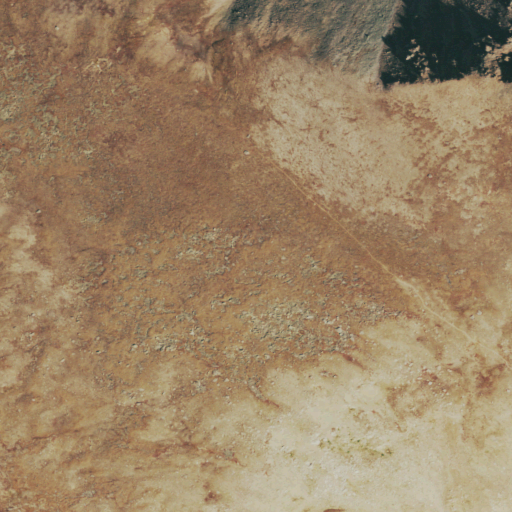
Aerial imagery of gap in Colorado named The Saddle containing grassland, shrub, barren land, and snow